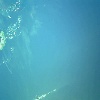
Label: water